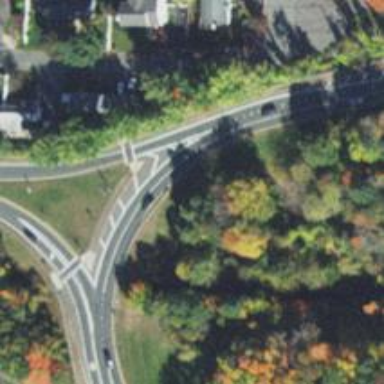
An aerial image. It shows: Secondary road with asphalt surface leading to roundabout.